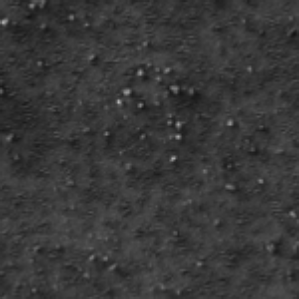
Label: frost